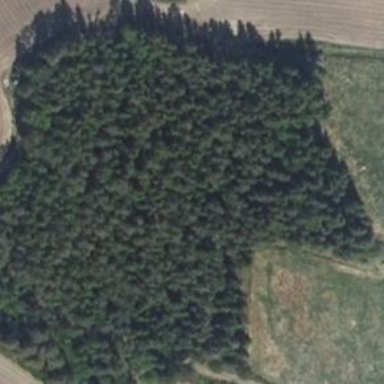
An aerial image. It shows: Forest area.